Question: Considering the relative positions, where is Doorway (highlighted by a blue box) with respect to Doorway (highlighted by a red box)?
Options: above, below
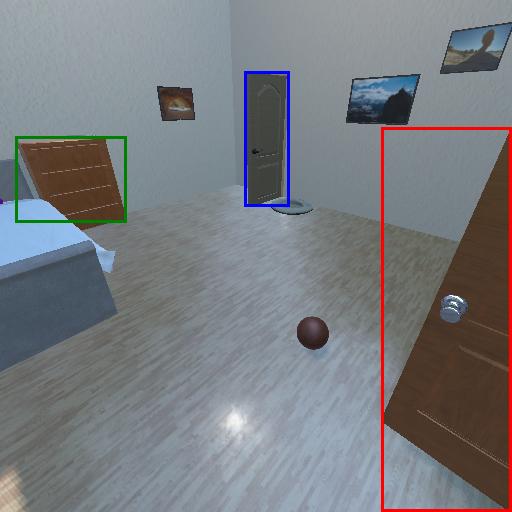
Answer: above